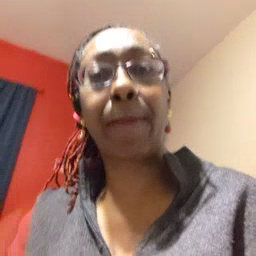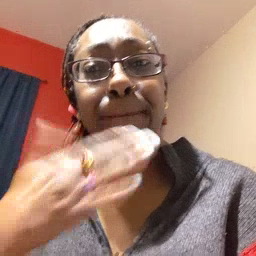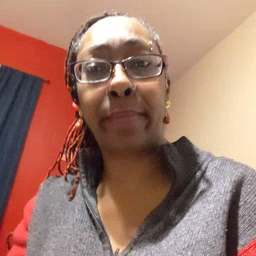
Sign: bad